Group 1:
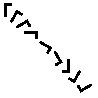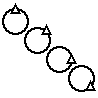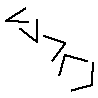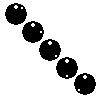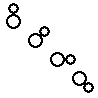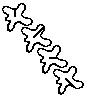
Group 2:
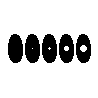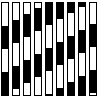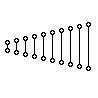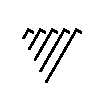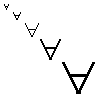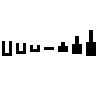
Rule separating the two groups: Increasing quantity is angular vs. not so.
Concepts: angle, loop, tracing_line_or_curve
Author: Aaron David Fairbanks